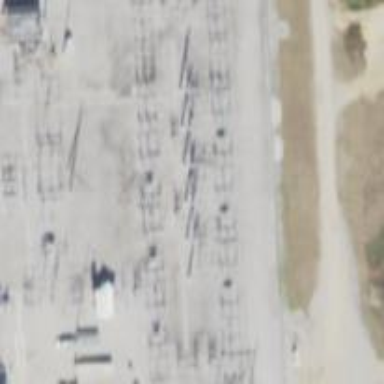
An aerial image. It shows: Switch used for power control.